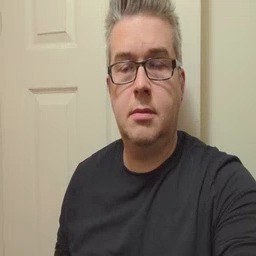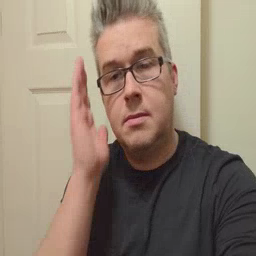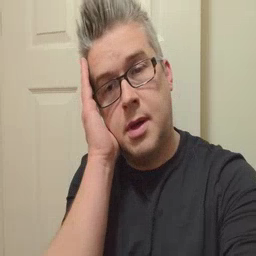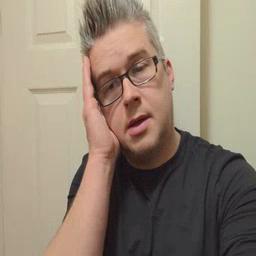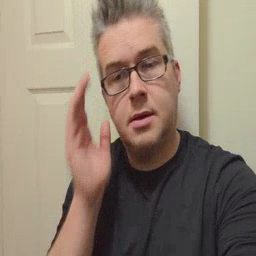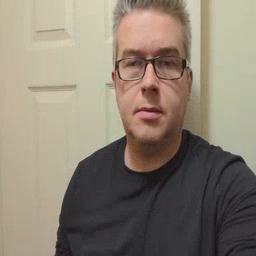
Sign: bed